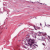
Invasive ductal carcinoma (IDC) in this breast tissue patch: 0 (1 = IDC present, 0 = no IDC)